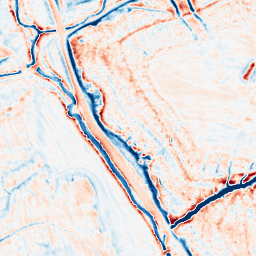
Category: edge_preserving
Decomposition family: anisotropic_diffusion
Decomposition parameters: iterations: 50
kappa: 100
gamma: 0.1
Upsampling method: bilinear
Upsampling parameters: scale: 8
Upsampling scale: 8